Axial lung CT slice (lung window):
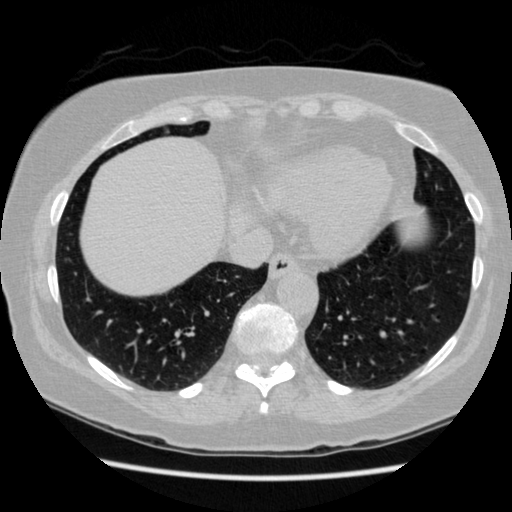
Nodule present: no